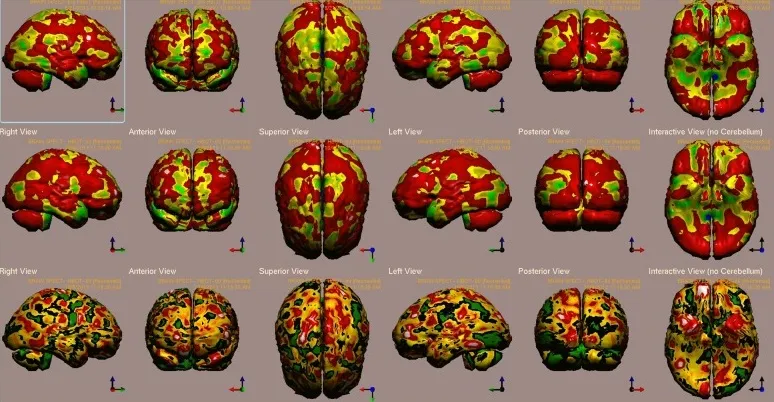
Case 1 single photon emission CT (SPECT) calculated change after hyperbaric oxygen therapy (HBOT) compared to baseline. In the Top two rows colors, represent maximal functional brain activity relative to the entire brain activity; in the Bottom row, colors represent regional changes in functional brain activity. White and red areas show the biggest relative changes in cerebral blood flow/perfusion. Significant changes can be seen at the right prefrontal and temporal areas (white). Abbreviations: Analysis of brain SPECT performed pre- and post HBOT showed the highest relative increase in activity (>15%) in the visual cortex (BA 19), prefrontal cortex (BA 9), orbito-frontal gyrus (BA 11), and paratemporal cortex (BA 37).
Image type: radiology (spect)